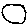
Label: circle